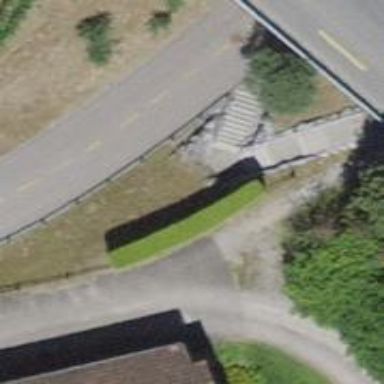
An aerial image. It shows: Set of steps on the road.